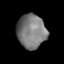
Tissue: lung
Cell type: Endothelial cells
Senescence score: 0.1705
Nuclear area (px): 961
Mean DAPI intensity: 122.724